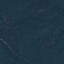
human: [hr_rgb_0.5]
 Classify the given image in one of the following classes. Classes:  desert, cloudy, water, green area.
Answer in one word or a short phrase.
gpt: green area